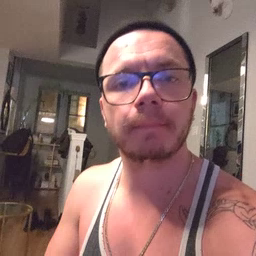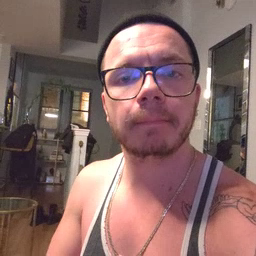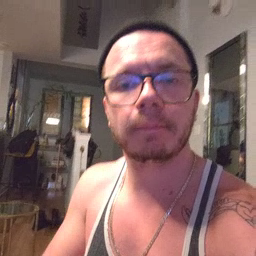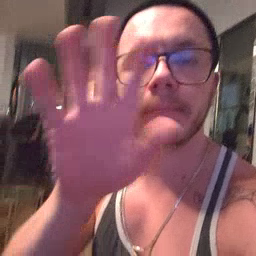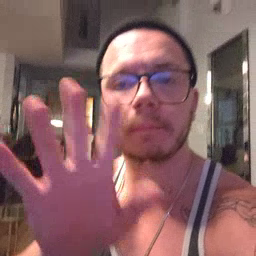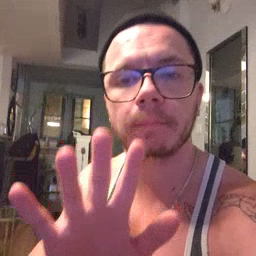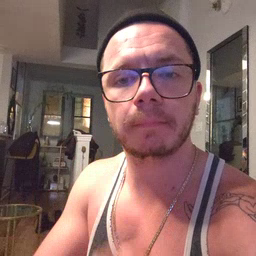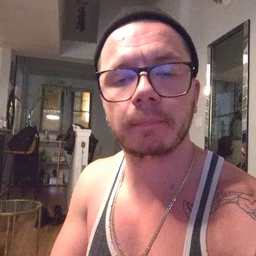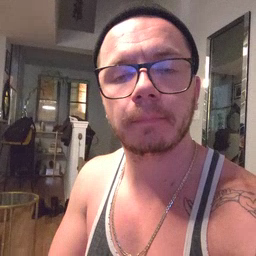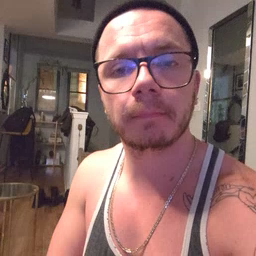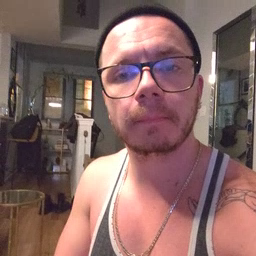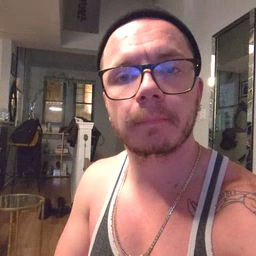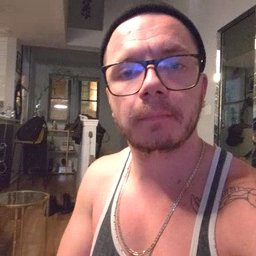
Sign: snow